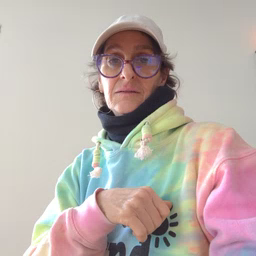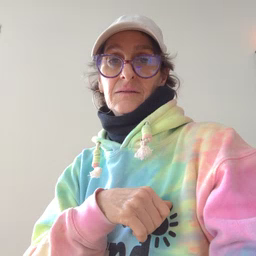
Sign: not